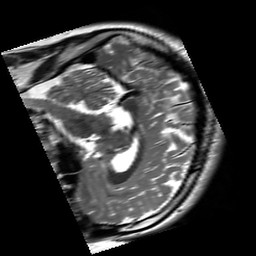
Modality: T2w
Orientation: sagittal
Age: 25
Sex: male
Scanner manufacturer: siemens
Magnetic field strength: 3 T
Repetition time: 8.53 s
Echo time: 0.091 s